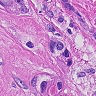
Metastatic tissue present: yes